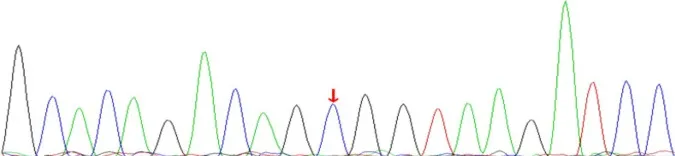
(C) Her daughter's results were normal.
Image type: chart (chart)